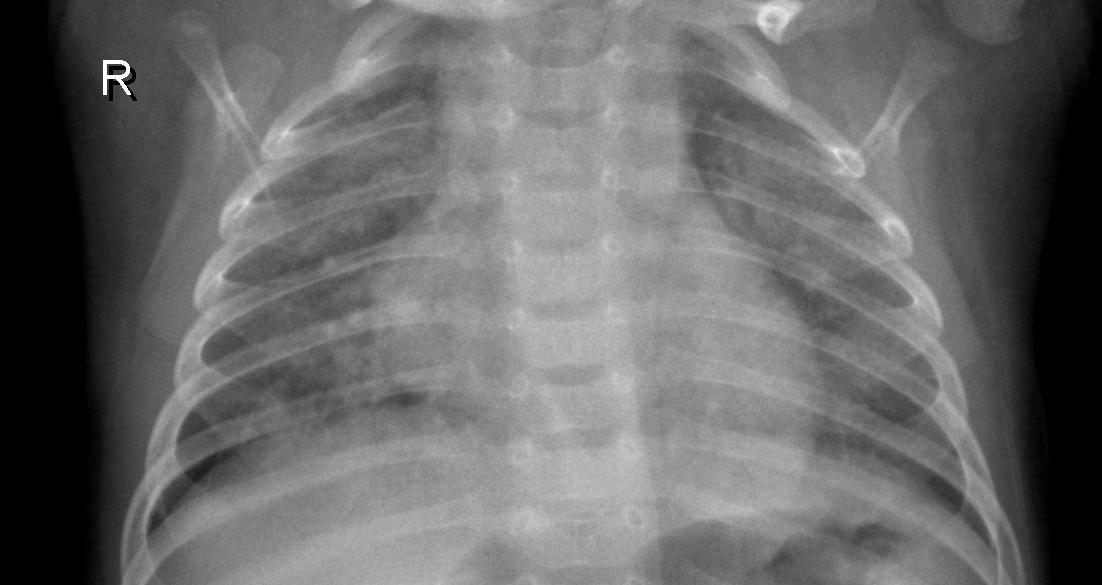
Diagnosis: PNEUMONIA